Question: Getting this error while converting array to cuPy array:
TypeError: Implicit conversion to a host NumPy array via is not allowed, To explicitly construct a GPU array, consider using cupy.asarray(...)
To explicitly construct a host array, consider using .to_array()

'''
'''
import cudf
import cuml
import cupy
hospital_data=cudf.read_csv('nin-health-facilities.csv')
cupy_lat = cupy.asarray(hospital_data['latitude'])
cupy_long =cupy.asarray(hospital_data['longitude'])
'''
'''
Error:
'''
TypeError Traceback (most recent call last)
<ipython-input-33-999a5fd5e344> in <module>()
4
5 hospital_data=cudf.read_csv('nin-health-facilities.csv')
----> 6 cupy_lat = cupy.asarray(hospital_data['latitude'])
7 cupy_long =cupy.asarray(hospital_data['longitude'])
1 frames
cupy/_core/core.pyx in cupy._core.core.array()
cupy/_core/core.pyx in cupy._core.core.array()
cupy/_core/core.pyx in cupy._core.core._send_object_to_gpu()
/usr/local/lib/python3.7/site-packages/cudf/core/frame.py in __array__(self, dtype)
1649 def __array__(self, dtype=None):
1650 raise TypeError(
-> 1651 "Implicit conversion to a host NumPy array via __array__ is not "
1652 "allowed, To explicitly construct a GPU array, consider using "
1653 "cupy.asarray(...)
To explicitly construct a "
TypeError: Implicit conversion to a host NumPy array via __array__ is not allowed, To explicitly construct a GPU array, consider using cupy.asarray(...)
To explicitly construct a host array, consider using .to_array()
'''
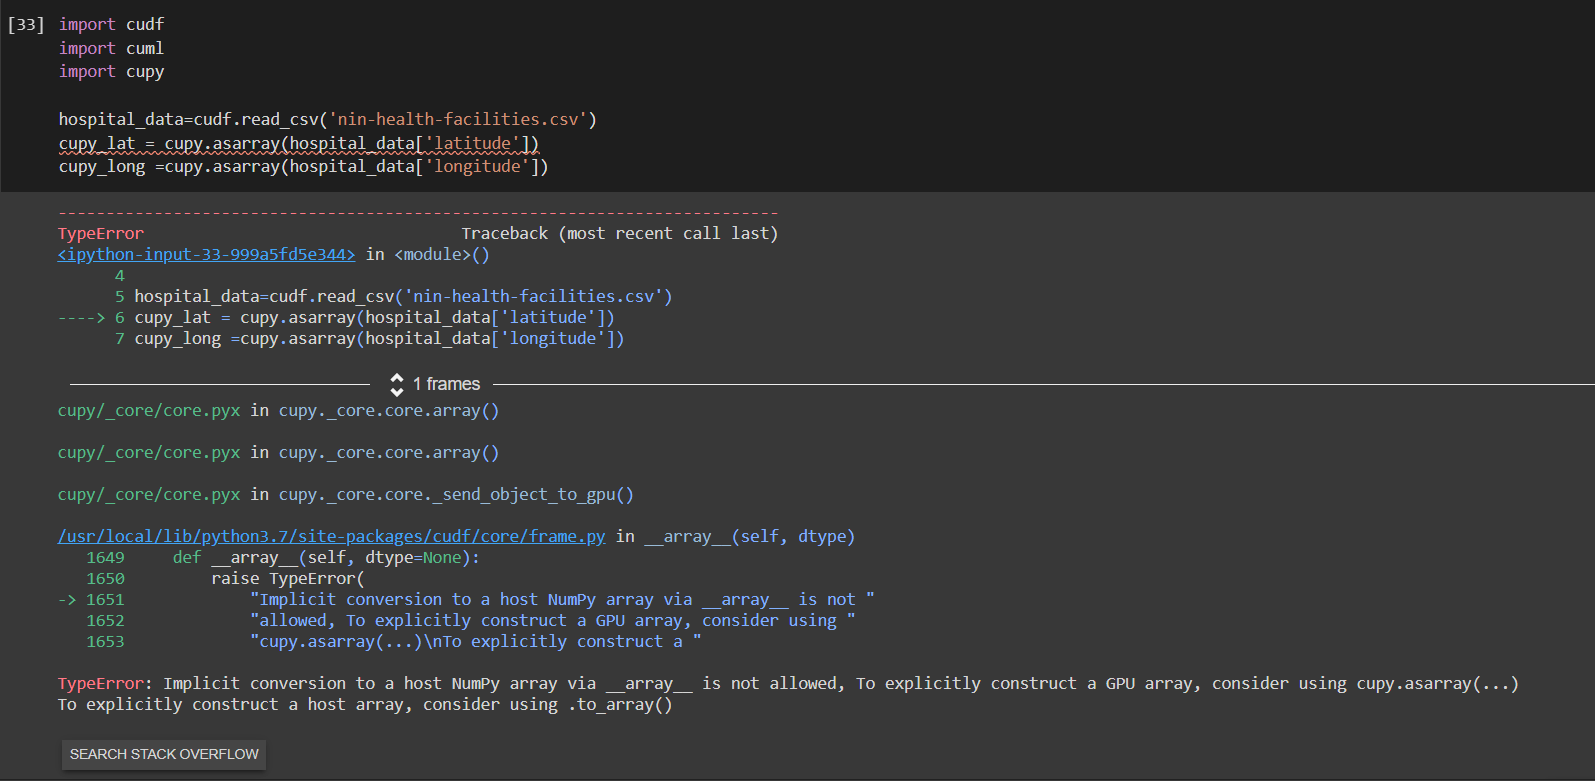
Answer: Converting a cuDF series into a CuPy array with 'cupy.asarray(series)' requires CuPy-compatible data types. You may want to double check your Series is int, float, or bool typed, rather than string, decimal, list, or struct typed.
'''
import cudf
import cupy
s = cudf.Series([0,1,2])
cupy.asarray(s)
array([0, 1, 2])
'''
The intention of the implicit conversion error message is to indicate you cannot pass a GPU object via the array protocol to a function that normally requires a CPU object. In this case, it's likely a red herring.
'''
import cudf
import cupy
s = cudf.Series(["a","b","c"])
cupy.asarray(s)
---------------------------------------------------------------------------
TypeError Traceback (most recent call last)
/tmp/ipykernel_<PHONE>3.py in <module>
3
4 s = cudf.Series(["a","b","c"])
----> 5 cupy.asarray(s)
...
TypeError: Implicit conversion to a host NumPy array via __array__ is not allowed, To explicitly construct a GPU array, consider using cupy.asarray(...)
To explicitly construct a host array, consider using .to_array()
'''